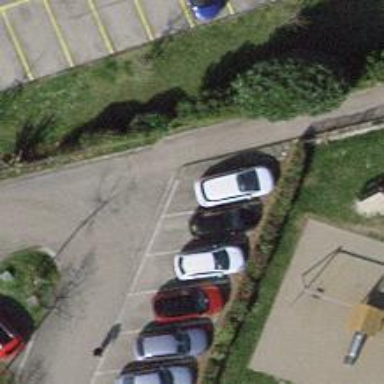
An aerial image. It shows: Asphalt footway.